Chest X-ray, AP view. Patient: 52 years old, sex M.
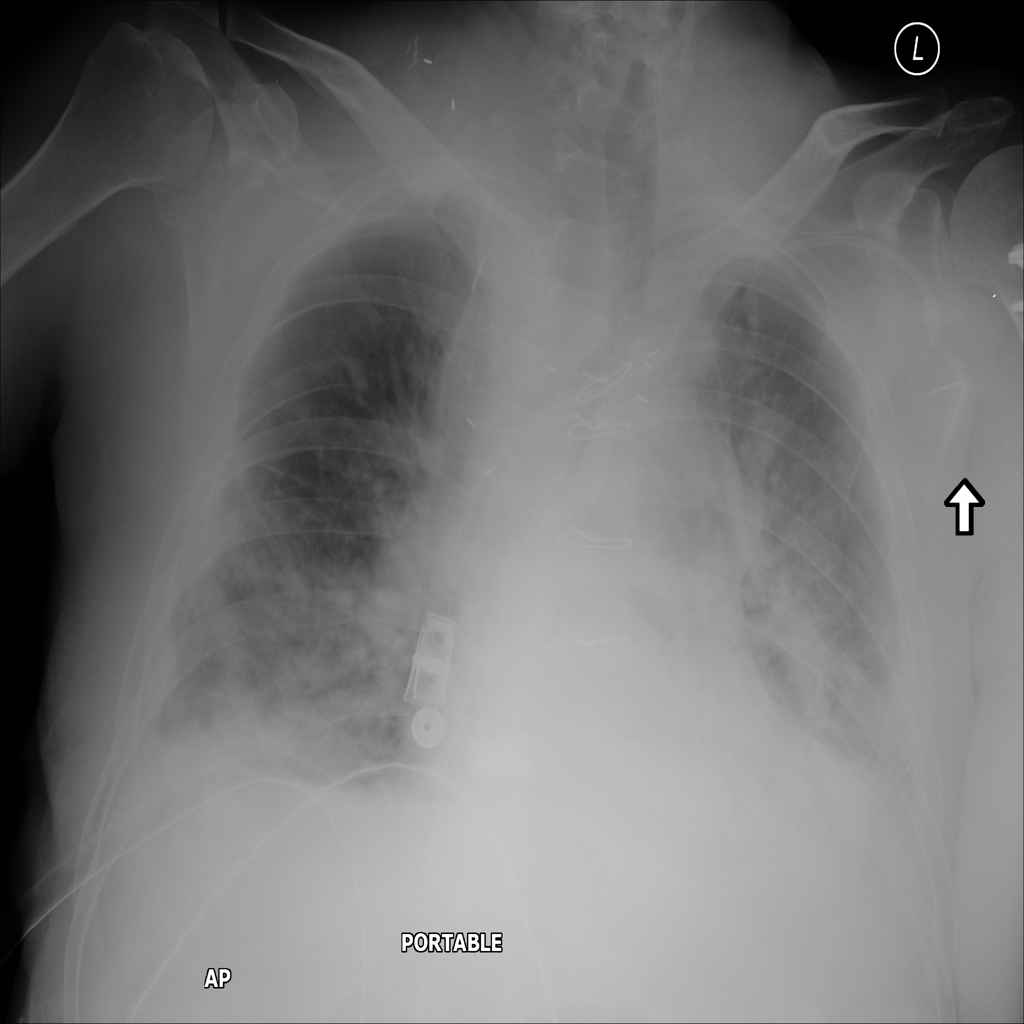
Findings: Infiltration